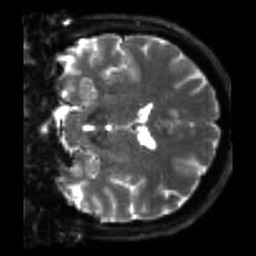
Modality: sbref
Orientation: coronal
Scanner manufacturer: siemens
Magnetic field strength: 3 T
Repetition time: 4 s
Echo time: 0.0594 s